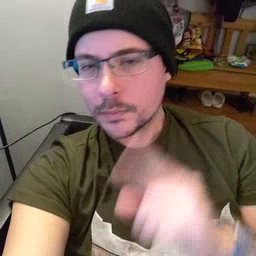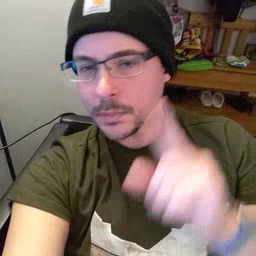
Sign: food